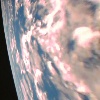
Label: cloud